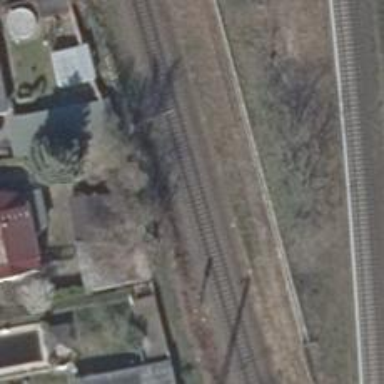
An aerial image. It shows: Railway signal.